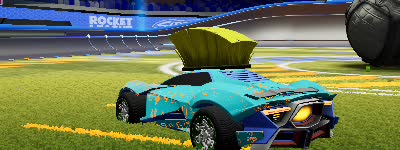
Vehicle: werewolf